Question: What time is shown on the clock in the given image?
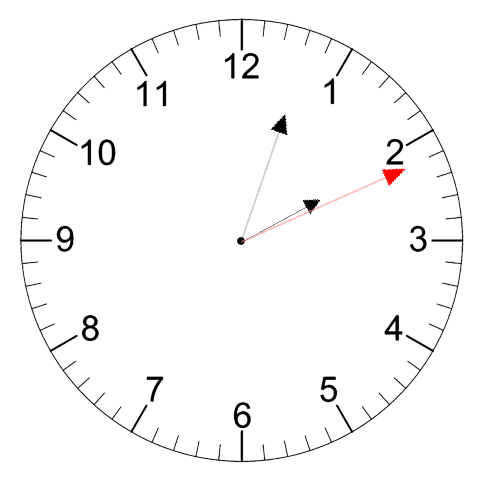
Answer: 02:03:11